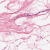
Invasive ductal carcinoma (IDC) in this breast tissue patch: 0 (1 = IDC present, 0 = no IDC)